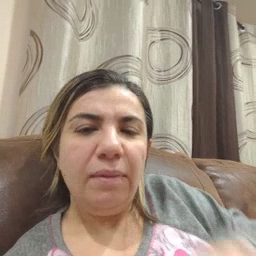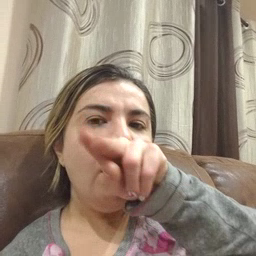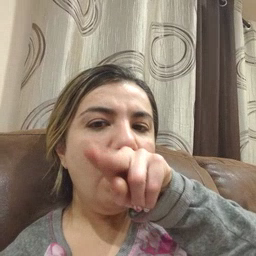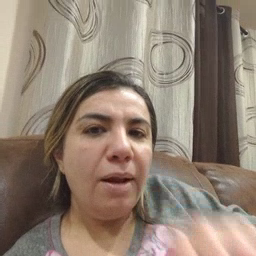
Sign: tongue